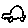
Label: car